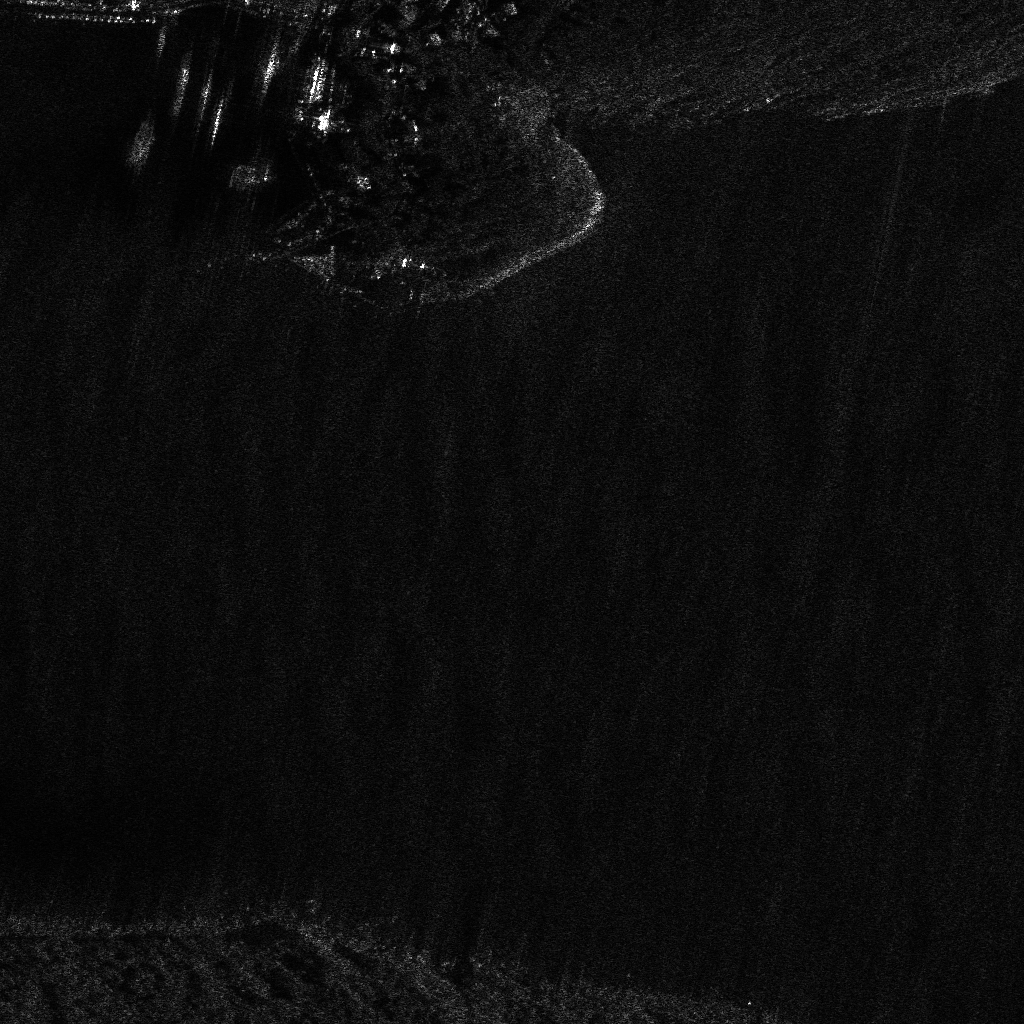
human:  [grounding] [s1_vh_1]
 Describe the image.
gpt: In the satellite image, there is  <ref>5 large fishing </ref> <box>[[25, 2, 26, 9, 12], [16, 4, 18, 10, 12], [20, 7, 21, 14, 12], [19, 6, 20, 12, 12], [12, 10, 14, 16, 9]]</box> located at top left,  <ref>1 small fishing </ref> <box>[[15, 2, 15, 5, 12]]</box> located at top left.